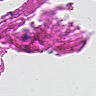
Metastatic tissue present: no